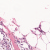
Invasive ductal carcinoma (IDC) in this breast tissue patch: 0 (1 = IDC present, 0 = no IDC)